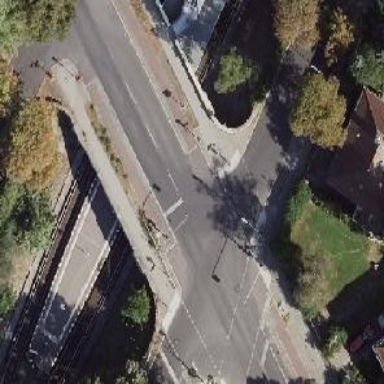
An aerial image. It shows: Asphalt footway with uncontrolled crossing and markings.